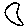
Label: moon